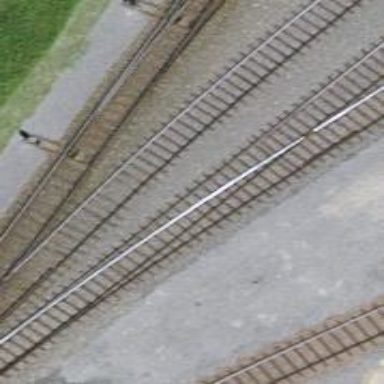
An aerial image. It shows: Railway switch.